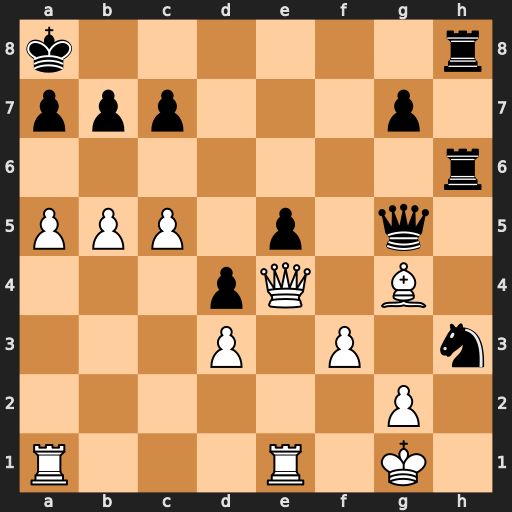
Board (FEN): k6r/ppp3p1/7r/PPP1p1q1/3pQ1B1/3P1P1n/6P1/R3R1K1
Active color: w
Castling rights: -
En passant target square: -
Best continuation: Bxh3 Rxh3 a6 Rh1+ Kf2 Qh4+ Qxh4